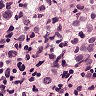
Metastatic tissue present: yes